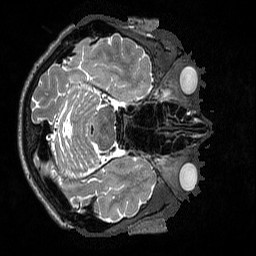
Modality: T2w
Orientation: axial
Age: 63
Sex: female
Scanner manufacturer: siemens
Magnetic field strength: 3 T
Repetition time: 3.2 s
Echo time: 0.564 s